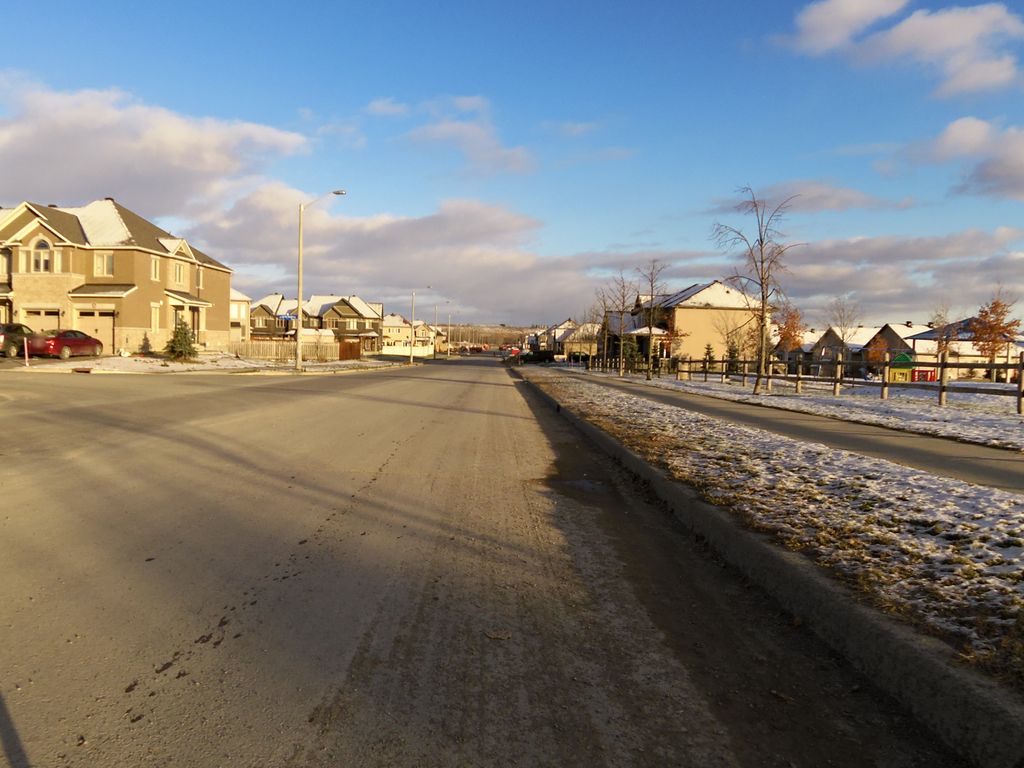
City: ottawa-gatineau